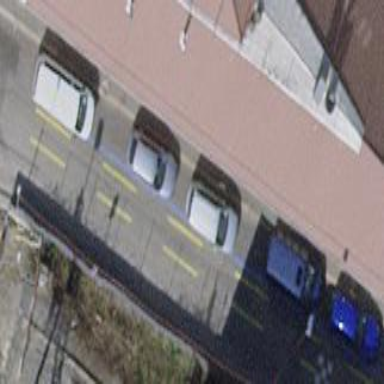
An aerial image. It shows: Parking lane area.